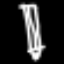
Label: pencil